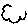
Label: tree